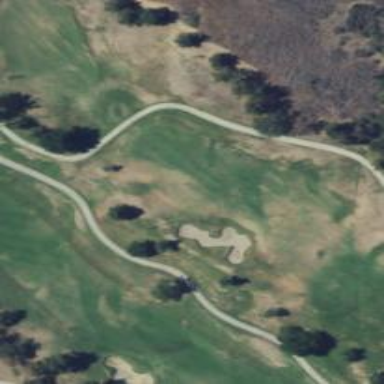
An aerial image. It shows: Golf hole.